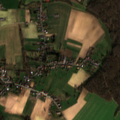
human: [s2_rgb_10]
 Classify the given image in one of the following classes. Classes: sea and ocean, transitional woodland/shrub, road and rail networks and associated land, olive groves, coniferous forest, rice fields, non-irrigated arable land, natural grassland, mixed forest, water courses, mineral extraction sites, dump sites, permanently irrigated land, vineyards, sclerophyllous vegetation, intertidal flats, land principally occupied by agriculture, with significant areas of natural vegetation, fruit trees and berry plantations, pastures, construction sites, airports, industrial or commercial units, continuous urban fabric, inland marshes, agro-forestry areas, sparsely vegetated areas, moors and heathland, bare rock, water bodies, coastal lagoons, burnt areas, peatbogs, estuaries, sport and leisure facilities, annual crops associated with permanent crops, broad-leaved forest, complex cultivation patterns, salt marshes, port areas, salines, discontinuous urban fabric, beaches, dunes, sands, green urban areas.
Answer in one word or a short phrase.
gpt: discontinuous urban fabric, non-irrigated arable land, complex cultivation patterns, broad-leaved forest